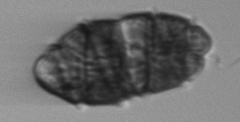
Label: Margalefidinium